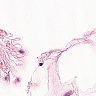
Metastatic tissue present: no